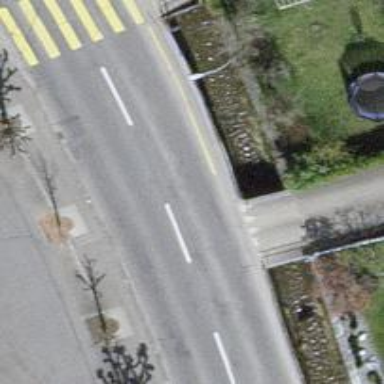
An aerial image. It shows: Road with "give way" sign.